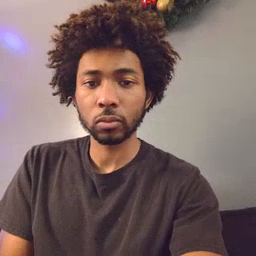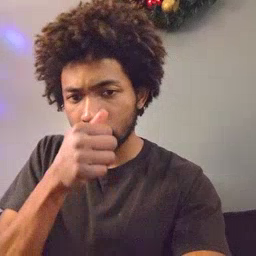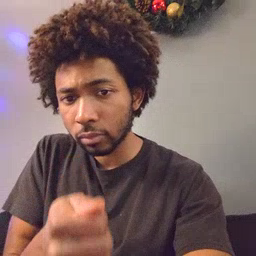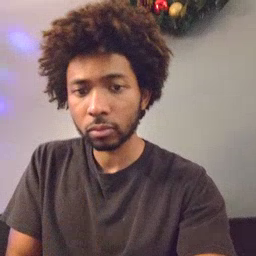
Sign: hide